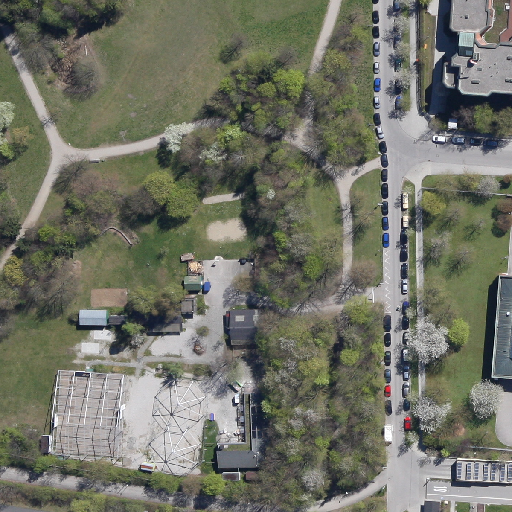
Referring expression: light-duty vehicle